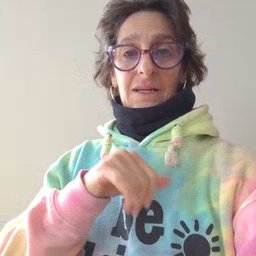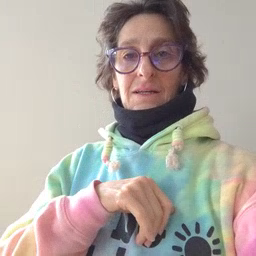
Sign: stay